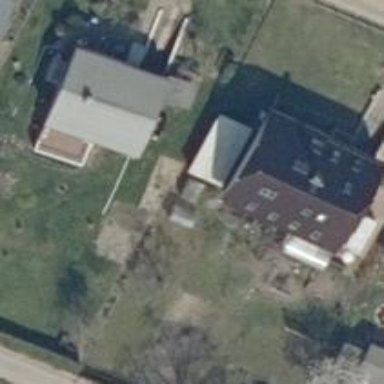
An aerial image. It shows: Residential house.